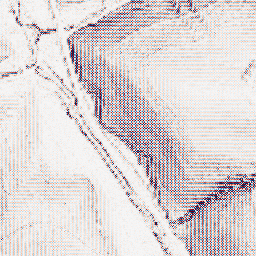
Category: wavelet
Decomposition family: wavelet_biorthogonal
Decomposition parameters: wavelet: bior1.3
level: 1
Upsampling method: lanczos
Upsampling parameters: scale: 4
Upsampling scale: 4